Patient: sex F, age 26
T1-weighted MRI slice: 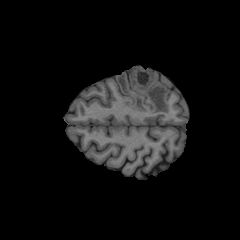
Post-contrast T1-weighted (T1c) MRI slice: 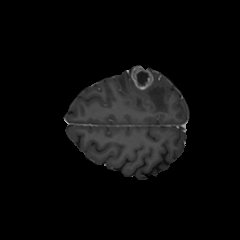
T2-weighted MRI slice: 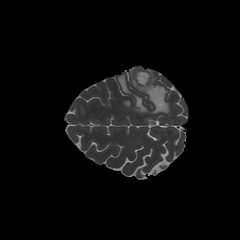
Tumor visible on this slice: yes
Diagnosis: Glioblastoma, IDH-wildtype
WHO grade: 4